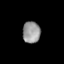
Tissue: skin
Cell type: Epithelial cells
Senescence score: 0.849
Nuclear area (px): 373
Mean DAPI intensity: 150.582